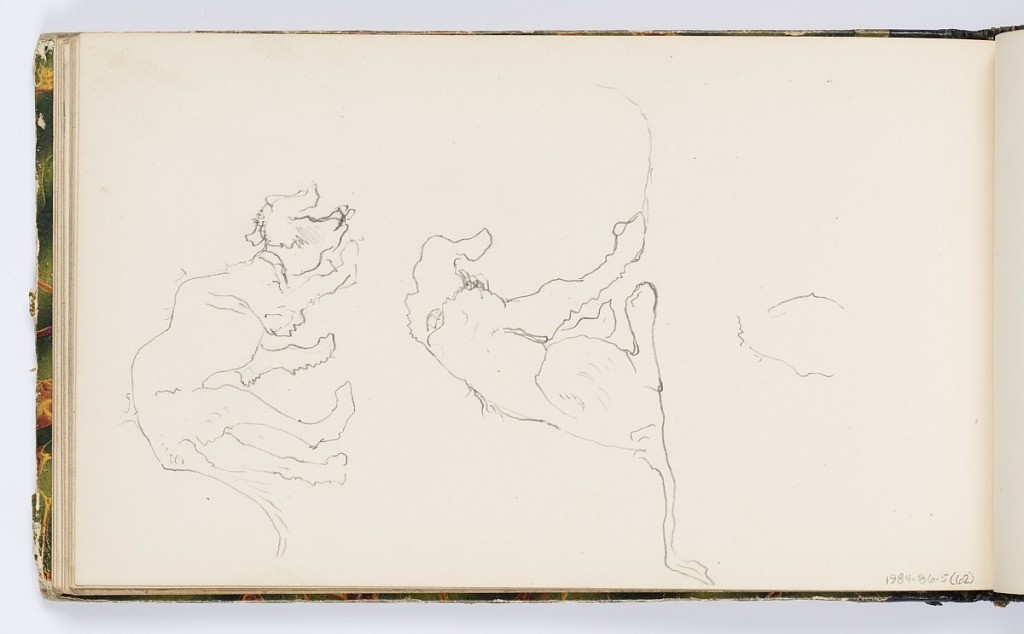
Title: Sketchbook Page: Two Dogs
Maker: Kenyon Cox, American, 1856–1919
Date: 1875
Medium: Graphite on paper
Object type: Sketchbook folio
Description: Two sketches of a dog, one sniffing the ground, above, and one seated, below.